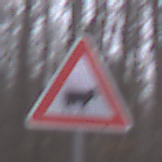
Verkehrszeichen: ViehtriebLinks
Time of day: Midday
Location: Outdoor (Nature)
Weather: Overcast
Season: Autumn
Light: Natural